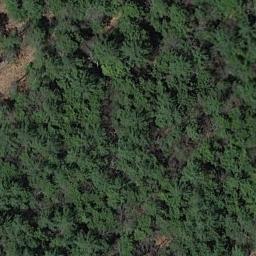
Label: forest